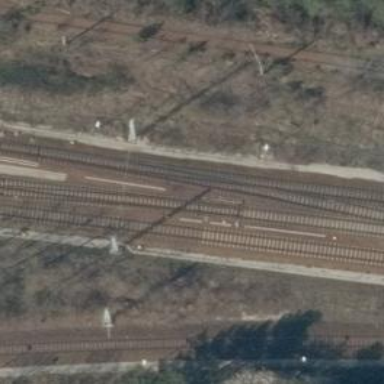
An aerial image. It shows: Railway switch.